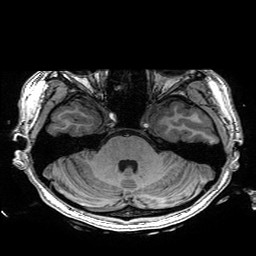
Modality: T1w
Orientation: coronal
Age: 18
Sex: female
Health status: healthy